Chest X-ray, PA view. Patient: 30 years old, sex M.
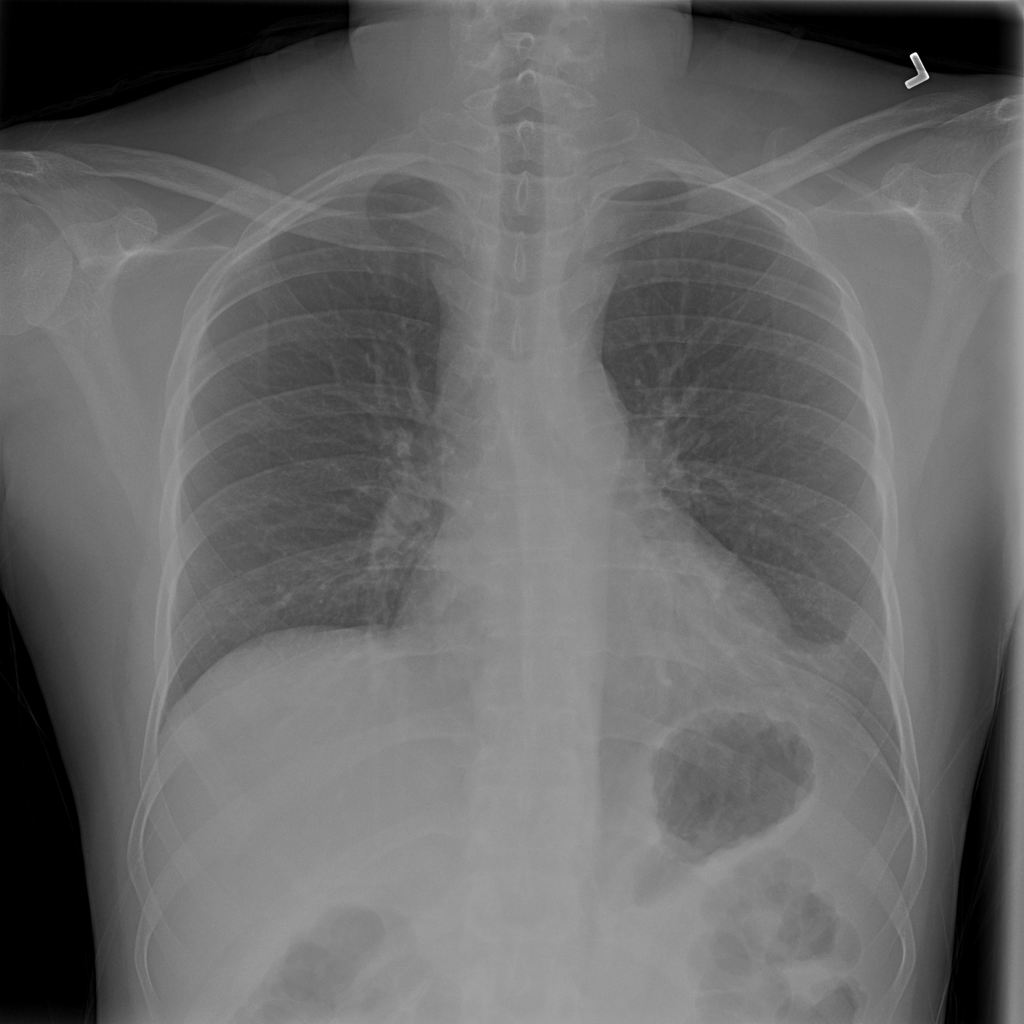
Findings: Pleural_Thickening